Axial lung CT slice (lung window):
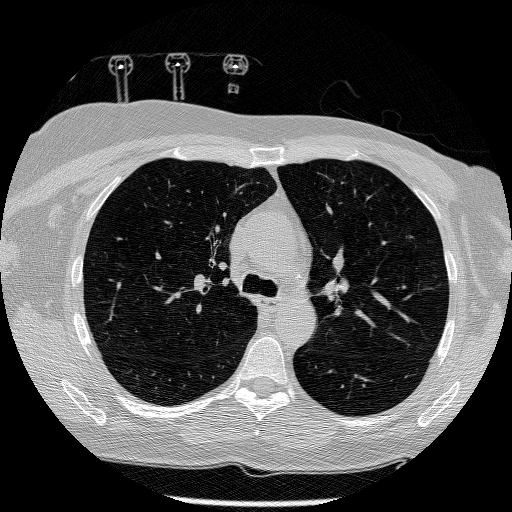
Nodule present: no